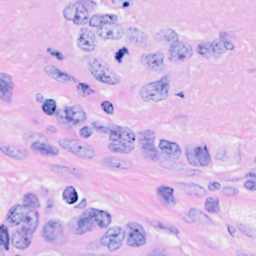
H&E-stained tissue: Breast